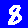
Digit: 8